Question: I have this <URL> with a top-header image that needs to resize properly depending on screen-size. This is the code I'm using:
HTML:
'''
<img class="header-background" src="<?php echo get_template_directory_uri() . '/images/header.png';?>" alt="Header" />
'''
CSS:
'''
.header-background {
left: 0;
margin: auto;
right: 0;
position: absolute;
z-index: 91;
width: 100%;
margin-top: -35px;
}
'''
The image size is 1900x227 pixels and I need it to resize properly depending on the resolution of each user.
This is how it supposed to look like. The blue top should remain the same on every resolution.
Would it be easier to replace the image with a CSS background / shape?

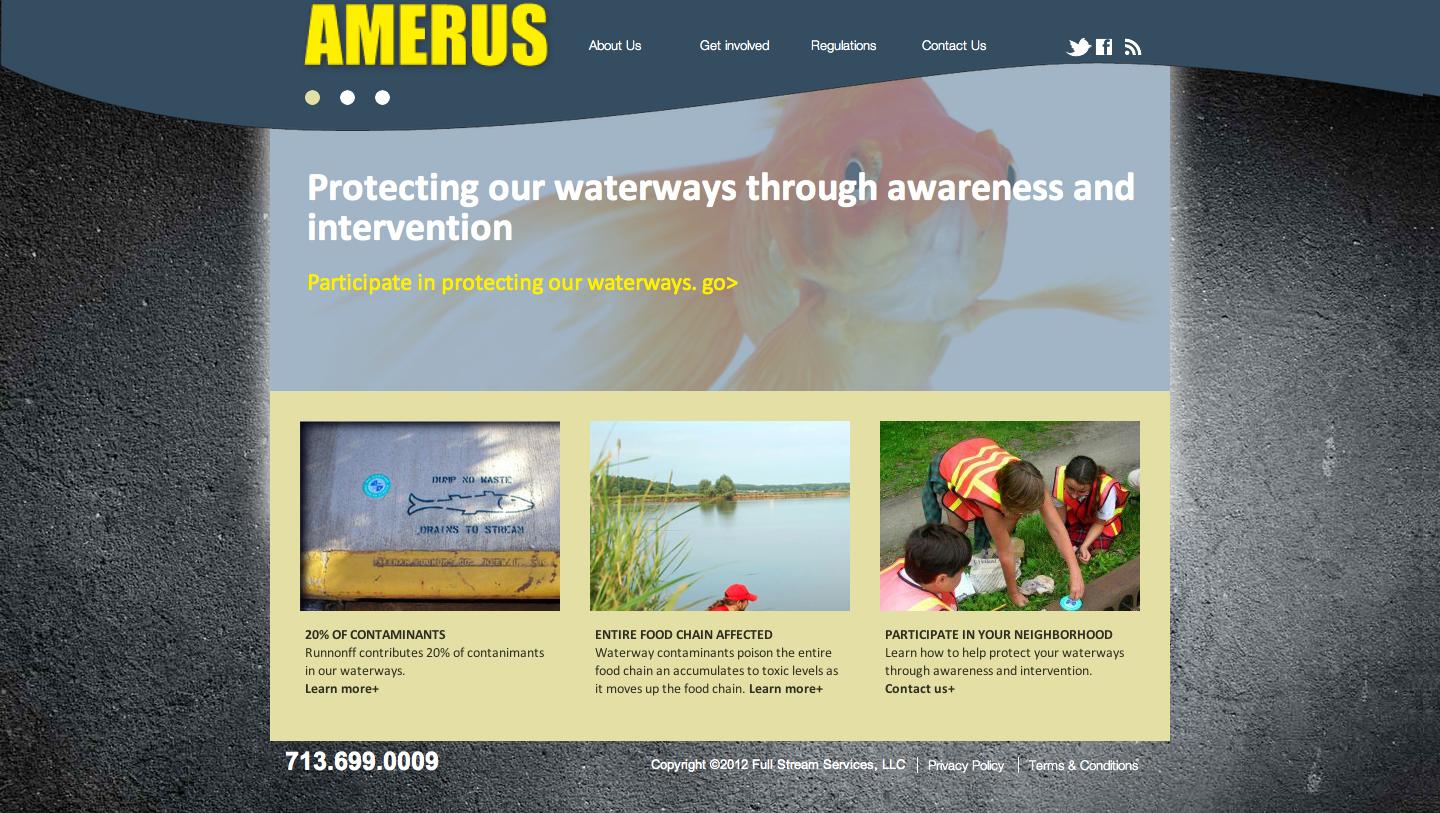
Answer: You can add a static height like 'height:200px'.
(Thats what I have found that works best on my computer).